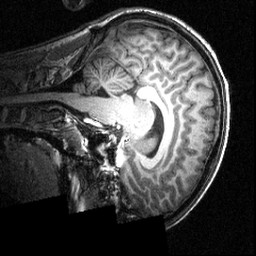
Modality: T1w
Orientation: sagittal
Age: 21
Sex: male
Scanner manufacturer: siemens
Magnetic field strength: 3.951 T
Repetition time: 1.5 s
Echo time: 0.00335 s